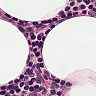
Metastatic tissue present: no